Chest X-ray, PA view. Patient: 28 years old, sex M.
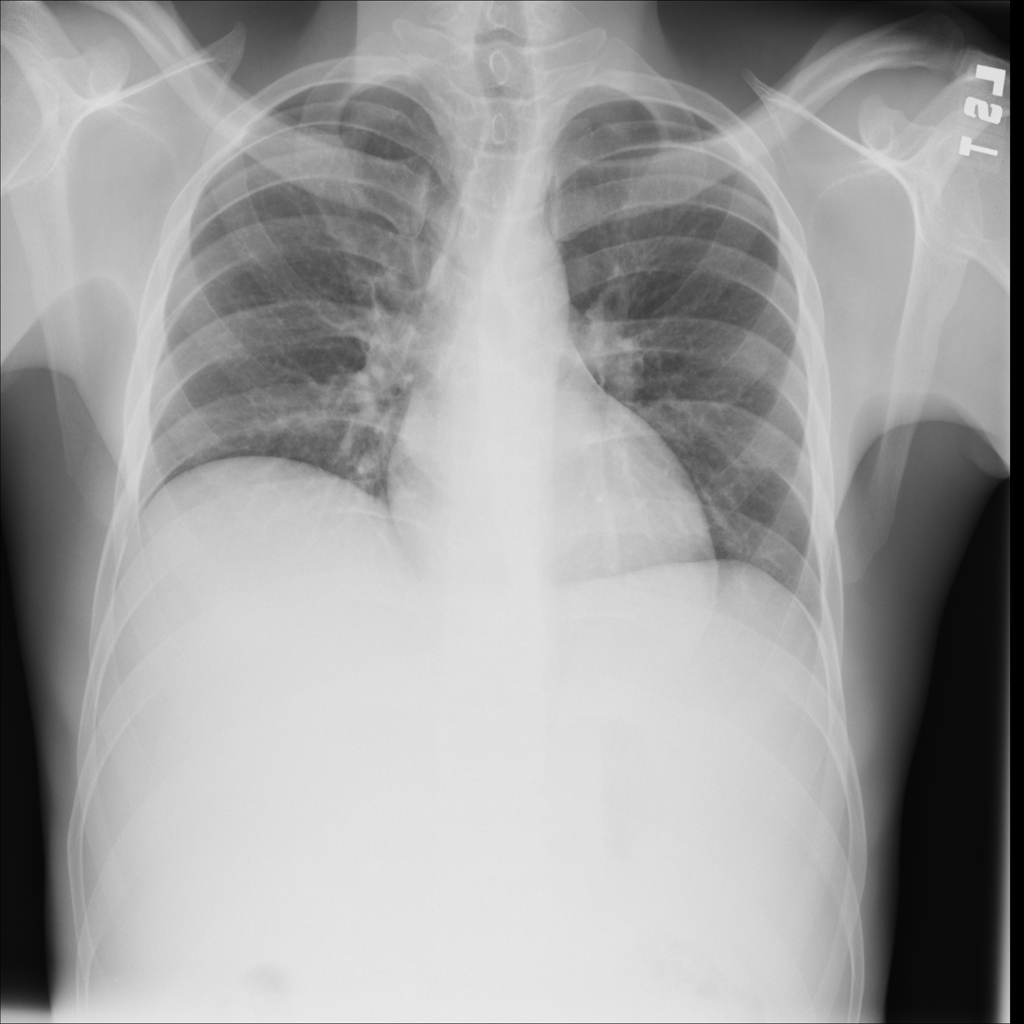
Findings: No Finding